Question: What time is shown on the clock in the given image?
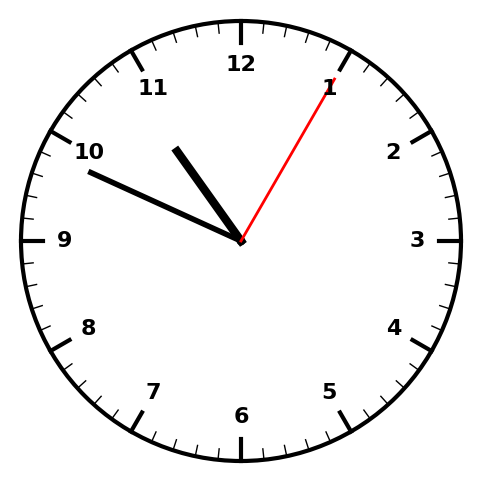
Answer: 10:49:05